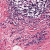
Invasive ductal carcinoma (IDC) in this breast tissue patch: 0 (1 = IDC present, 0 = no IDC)